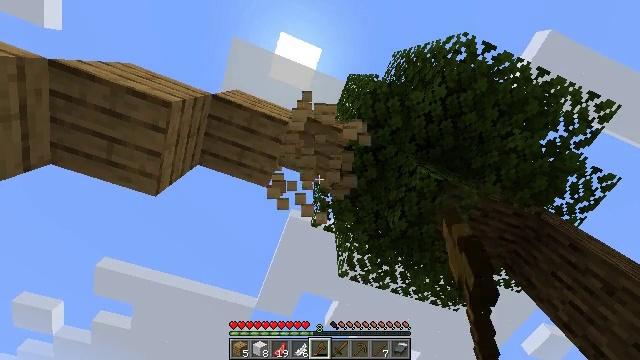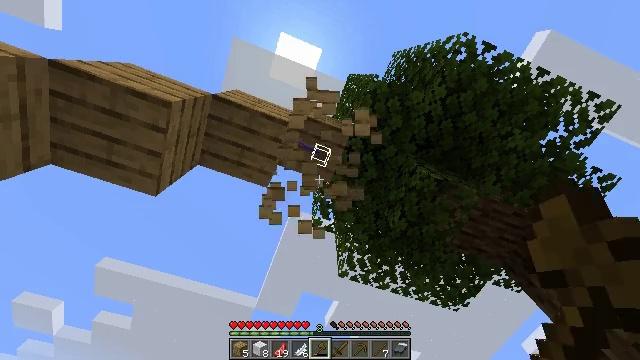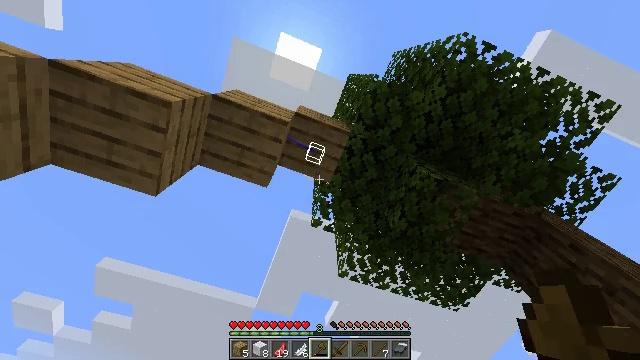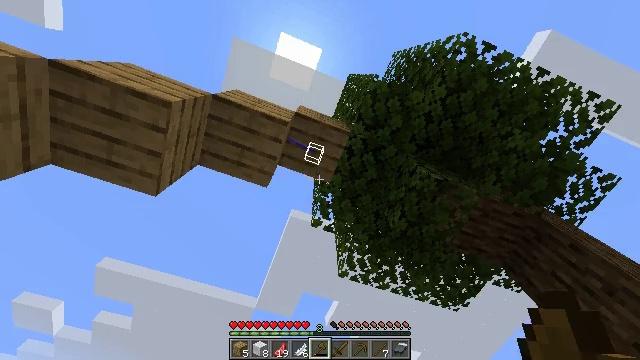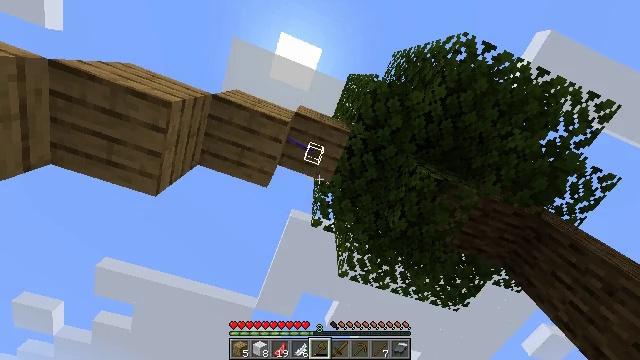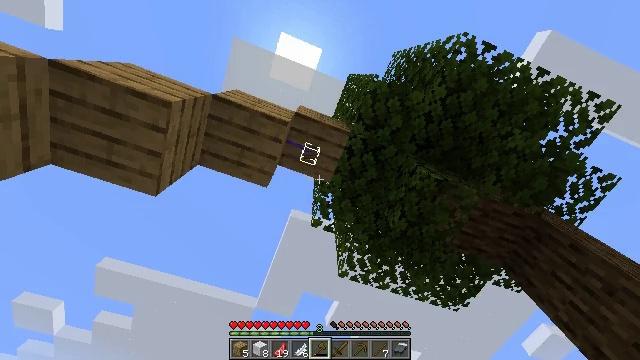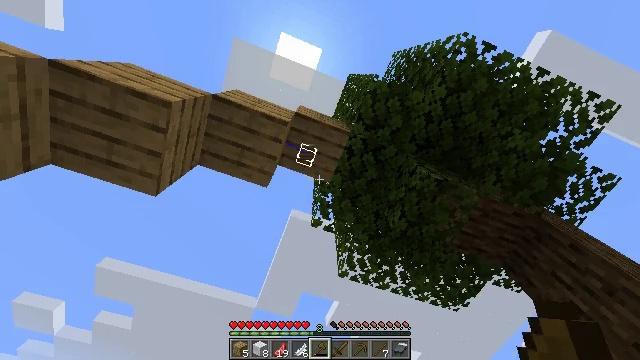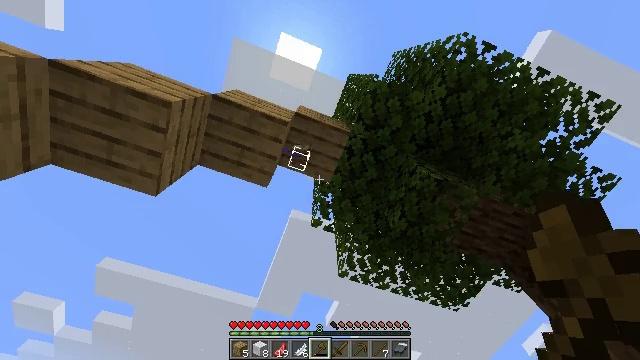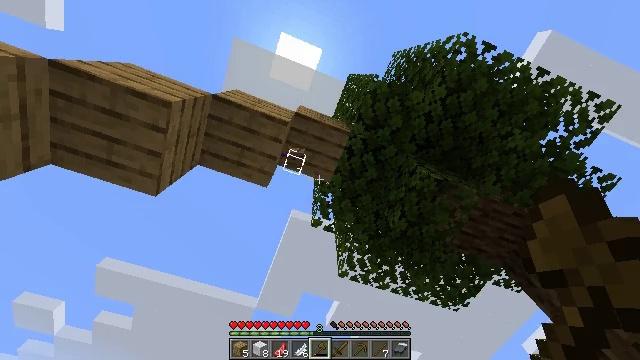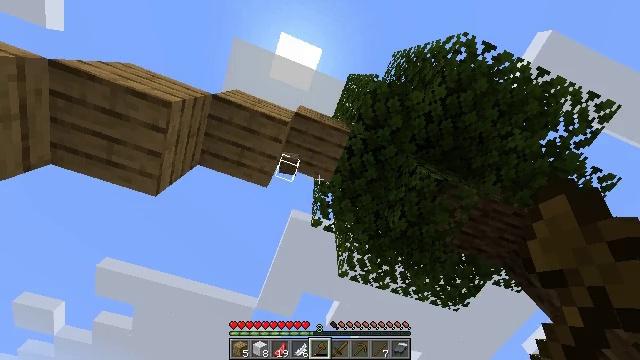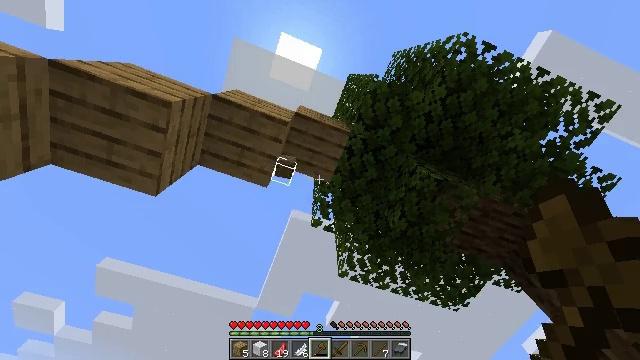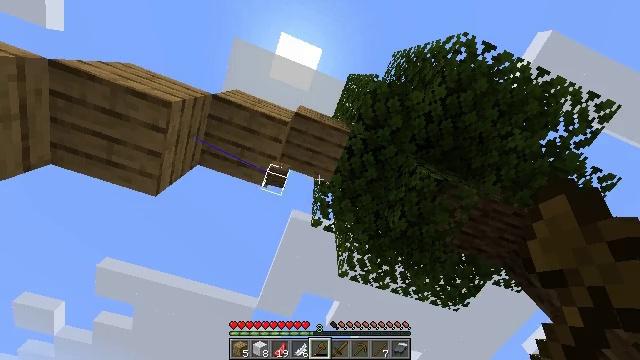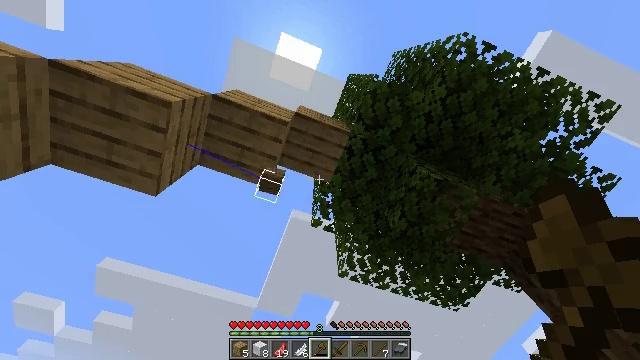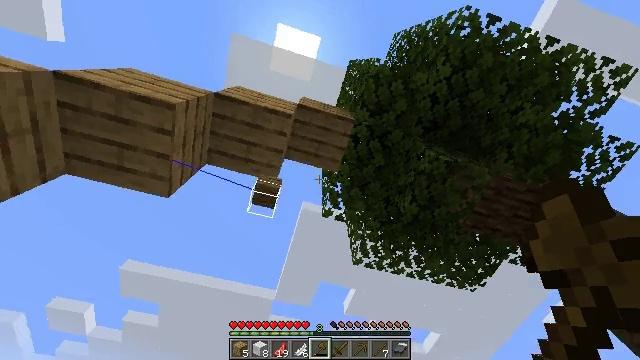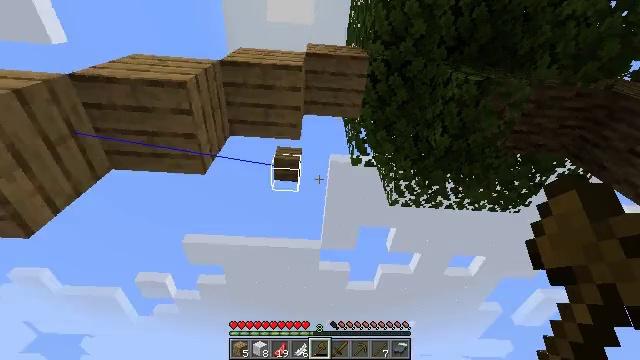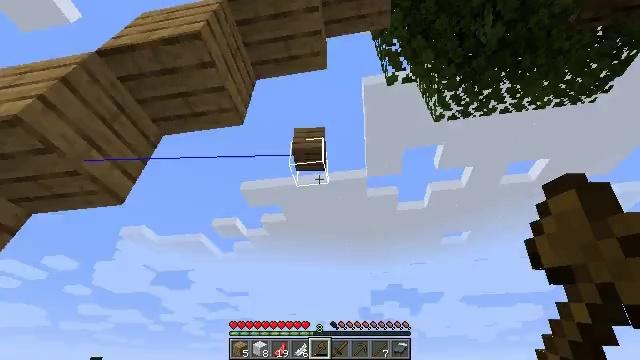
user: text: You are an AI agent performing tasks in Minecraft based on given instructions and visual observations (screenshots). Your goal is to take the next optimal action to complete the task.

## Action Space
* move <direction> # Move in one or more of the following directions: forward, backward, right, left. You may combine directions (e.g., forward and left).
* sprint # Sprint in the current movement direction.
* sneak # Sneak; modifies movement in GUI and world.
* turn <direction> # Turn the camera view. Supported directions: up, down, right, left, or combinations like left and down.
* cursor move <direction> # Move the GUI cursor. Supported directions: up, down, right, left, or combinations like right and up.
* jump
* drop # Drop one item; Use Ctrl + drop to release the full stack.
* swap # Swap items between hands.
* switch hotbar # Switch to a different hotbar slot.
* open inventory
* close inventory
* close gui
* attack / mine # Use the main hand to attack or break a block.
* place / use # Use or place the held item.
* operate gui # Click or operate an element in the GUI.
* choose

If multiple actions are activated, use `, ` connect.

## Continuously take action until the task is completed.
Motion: motion action
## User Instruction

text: Collect some oak leaves.
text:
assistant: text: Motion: attack / mine
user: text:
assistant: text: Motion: attack / mine
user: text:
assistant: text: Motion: attack / mine
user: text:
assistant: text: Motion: attack / mine
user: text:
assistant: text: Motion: no_op
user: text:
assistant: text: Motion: no_op
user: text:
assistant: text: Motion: no_op
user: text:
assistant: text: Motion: no_op
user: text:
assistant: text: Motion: no_op
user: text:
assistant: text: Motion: no_op
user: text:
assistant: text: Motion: no_op
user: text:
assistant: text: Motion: no_op
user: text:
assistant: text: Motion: turn left and down
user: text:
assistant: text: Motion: turn left and down
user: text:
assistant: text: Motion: turn left and down
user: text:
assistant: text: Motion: turn left and down
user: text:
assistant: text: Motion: turn left and down
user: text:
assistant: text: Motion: turn left and down
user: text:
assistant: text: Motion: turn left and down
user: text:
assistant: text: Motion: turn left and down
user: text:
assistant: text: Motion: no_op
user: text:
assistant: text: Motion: no_op
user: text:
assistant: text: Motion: no_op
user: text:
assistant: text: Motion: move forward
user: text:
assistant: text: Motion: move forward
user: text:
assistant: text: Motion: move forward
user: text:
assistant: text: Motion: move forward
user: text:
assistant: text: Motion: move forward
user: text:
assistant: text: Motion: move forward
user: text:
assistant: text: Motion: move forward